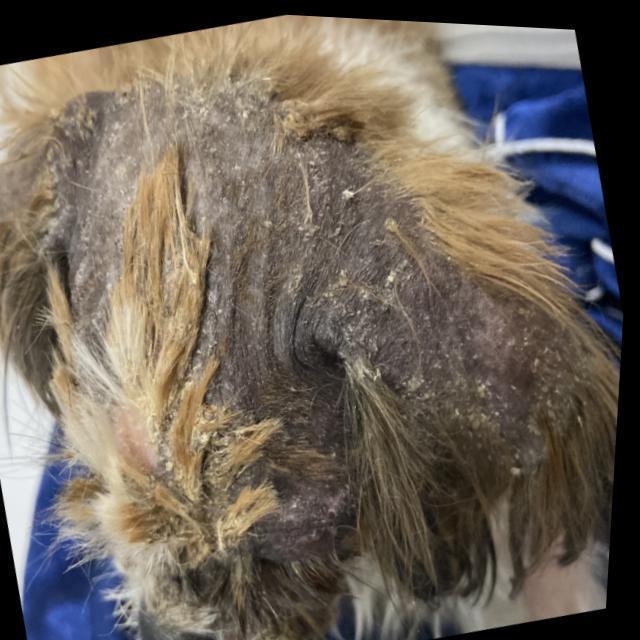
Canine demodicosis (Demodex mange) — caused by Demodex canis mites. Presents with alopecia, follicular papules, pustules, and comedones. Often localized on face and forelimbs.